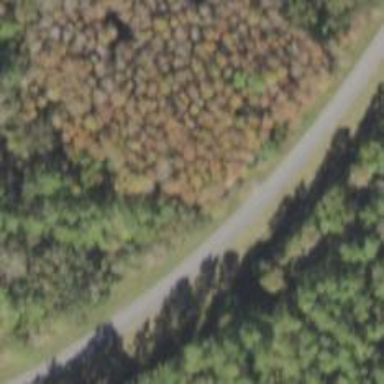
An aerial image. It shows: Forest with needle-leaved trees.